Question: How can I update Space in chupmunk My Code is:
'''
// left
shape1 = cpSegmentShapeNew(edge, cpvzero, cpv(0.0f, size.height), 0.0f);
shape1->u = 0.1f; // minimal friction on the ground
shape1->e = 0.7f;
cpSpaceAddStaticShape(_space, shape1); // a body can be represented by multiple shapes
// top
shape2 = cpSegmentShapeNew(edge, cpvzero, cpv(size.width, 0.0f), 0.0f);
shape2->u = 0.1f;
shape2->e = 0.7f;
cpSpaceAddStaticShape(_space, shape2);
// right
shape3 = cpSegmentShapeNew(edge, cpv(size.width, 0.0f), cpv(size.width, size.height), 0.0f);
shape3->u = 0.1f;
shape3->e = 0.7f;
cpSpaceAddStaticShape(_space, shape3);
// bottom
shape4 = cpSegmentShapeNew(edge, cpv(0.0f, size.height), cpv(size.width, size.height), 0.0f);
shape4->u = 0.1f;
shape4->e = 0.7f;
cpSpaceAddStaticShape(_space, shape4);
'''
if ball touch the Bottom shape ball go up but the bottom shape is remove and display green line that want i do but i dont know how to remove shape from body. anyone suggestions are welcome.
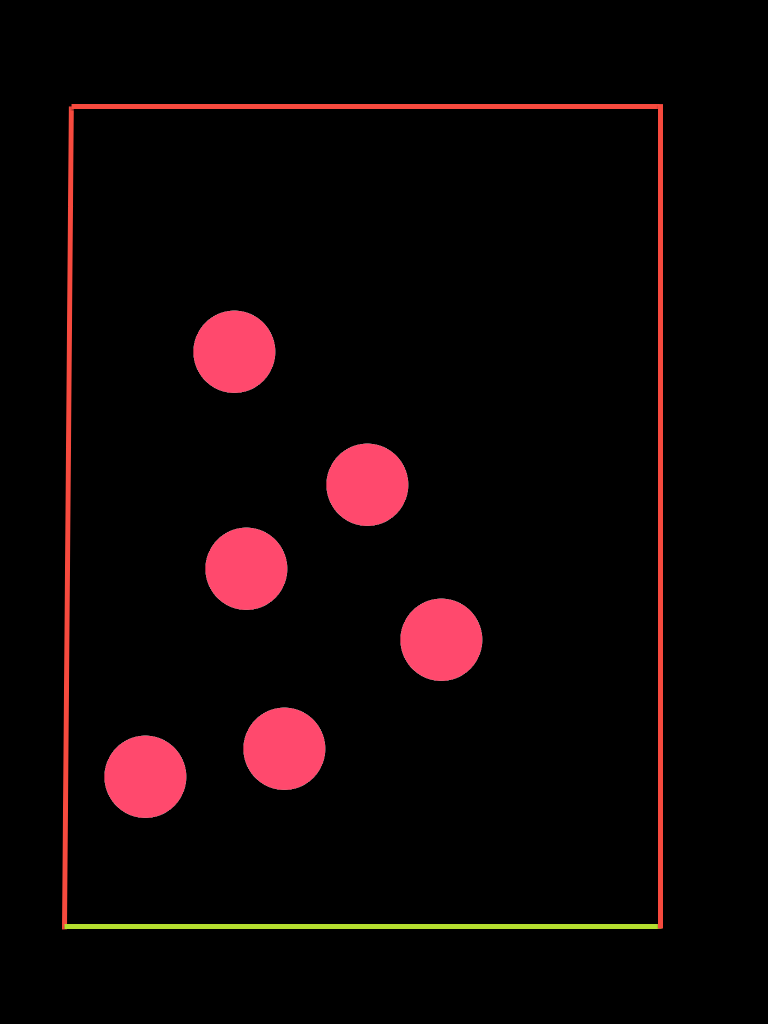
Answer: '''
cpSpaceRemoveStaticShape(_space, shape4);
'''